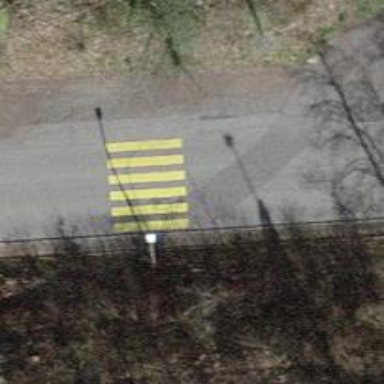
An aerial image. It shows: Marked road crossing with visible markings.